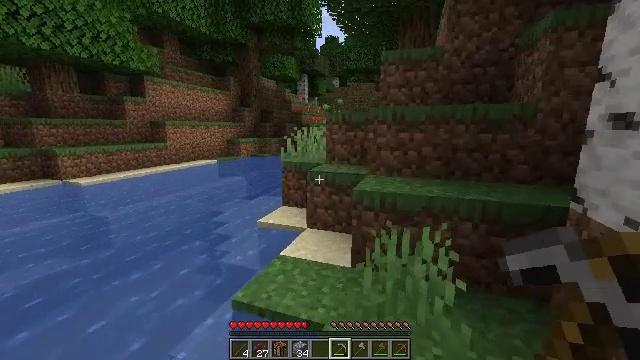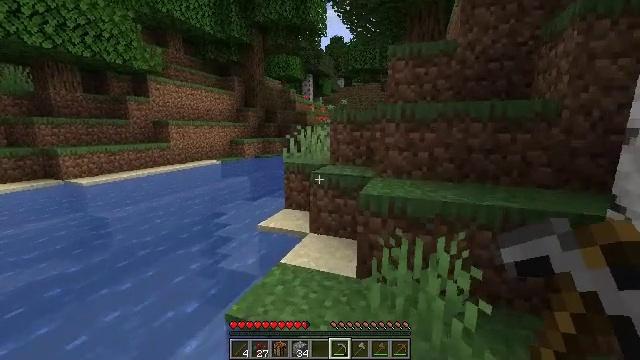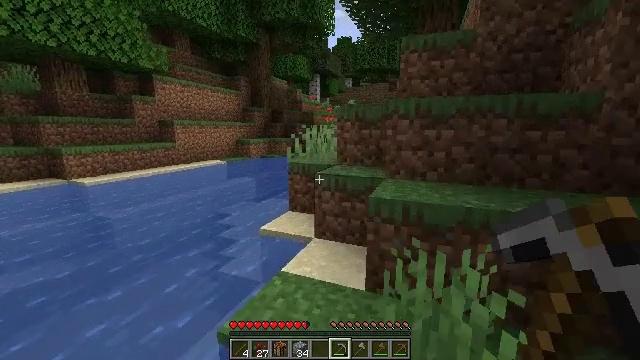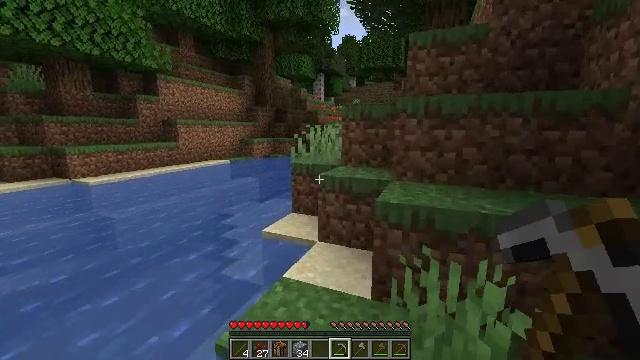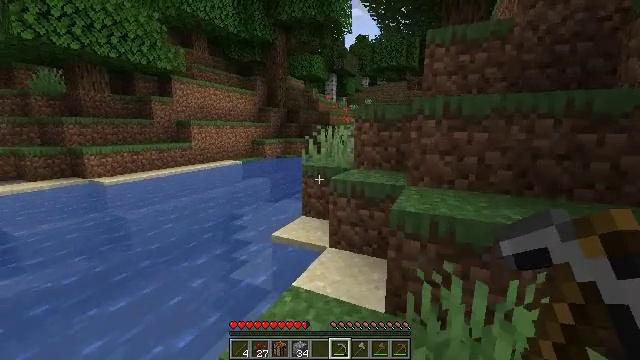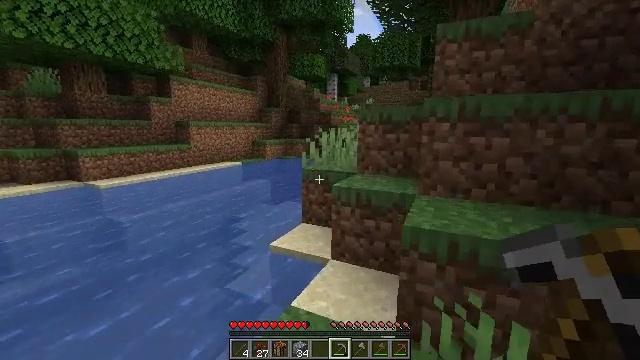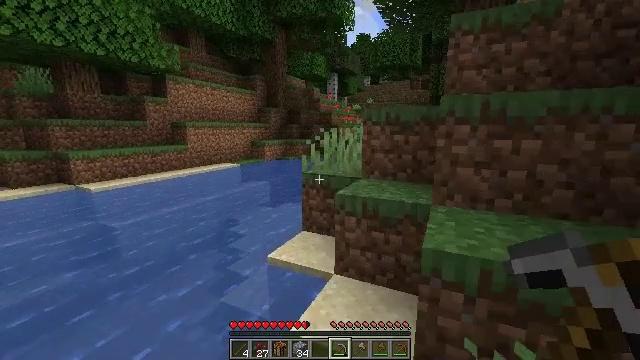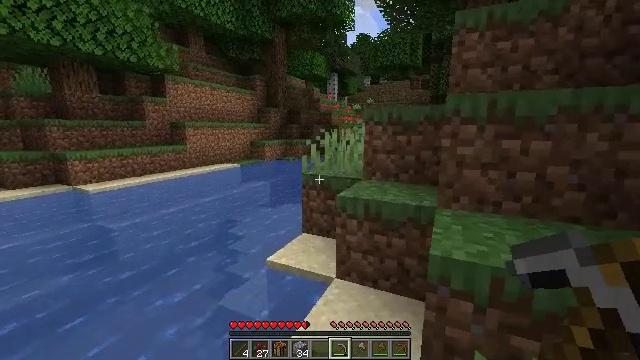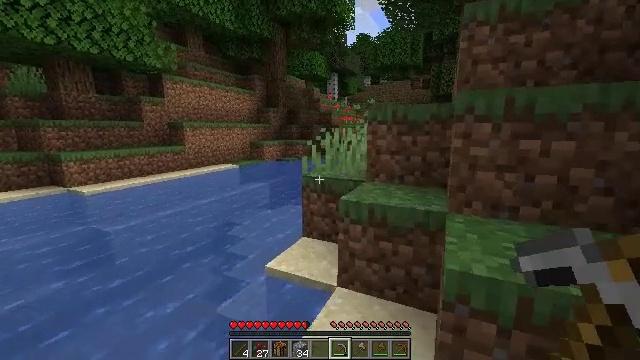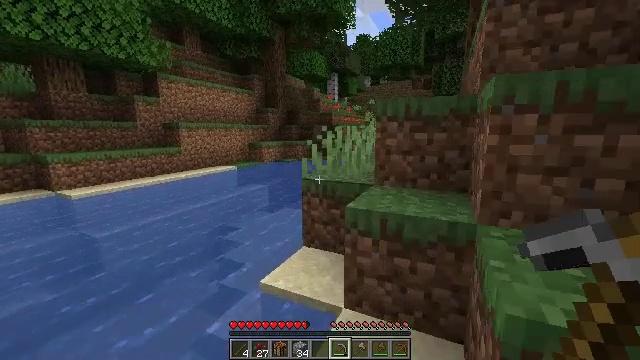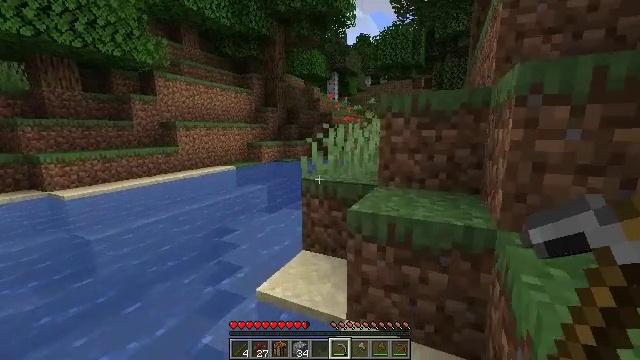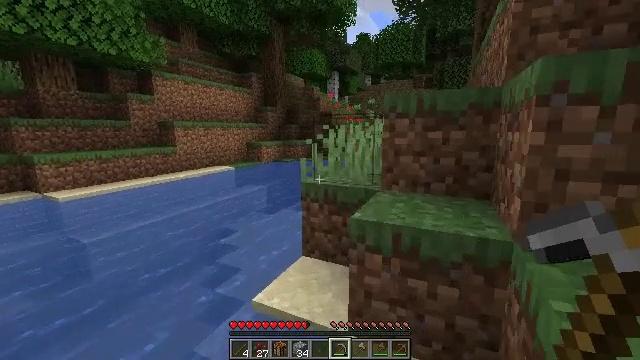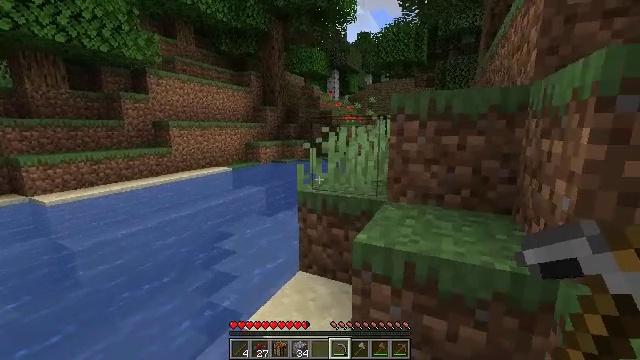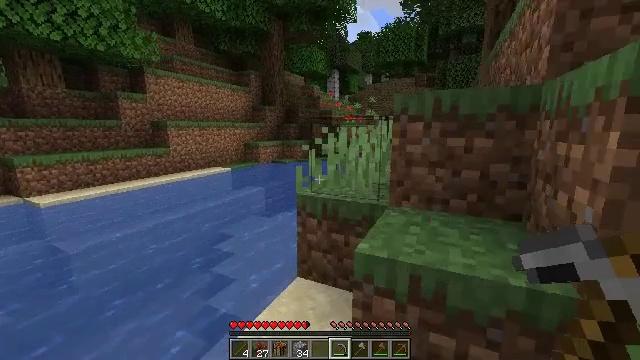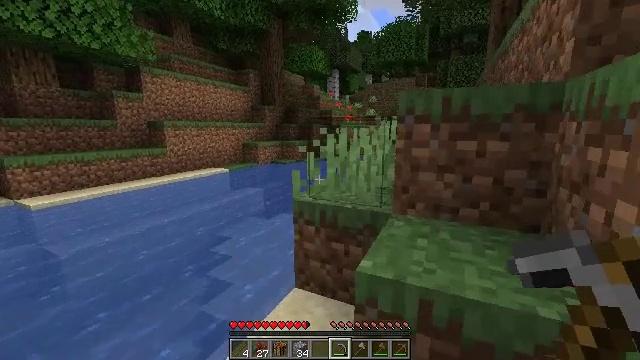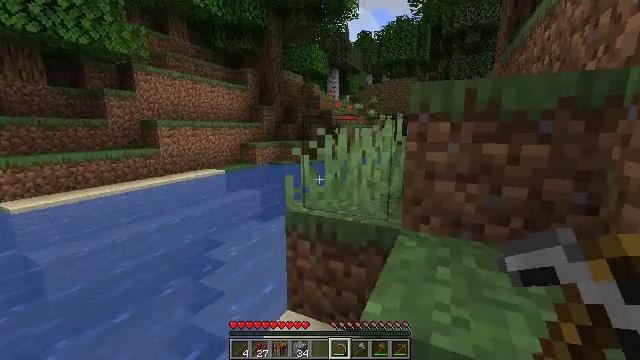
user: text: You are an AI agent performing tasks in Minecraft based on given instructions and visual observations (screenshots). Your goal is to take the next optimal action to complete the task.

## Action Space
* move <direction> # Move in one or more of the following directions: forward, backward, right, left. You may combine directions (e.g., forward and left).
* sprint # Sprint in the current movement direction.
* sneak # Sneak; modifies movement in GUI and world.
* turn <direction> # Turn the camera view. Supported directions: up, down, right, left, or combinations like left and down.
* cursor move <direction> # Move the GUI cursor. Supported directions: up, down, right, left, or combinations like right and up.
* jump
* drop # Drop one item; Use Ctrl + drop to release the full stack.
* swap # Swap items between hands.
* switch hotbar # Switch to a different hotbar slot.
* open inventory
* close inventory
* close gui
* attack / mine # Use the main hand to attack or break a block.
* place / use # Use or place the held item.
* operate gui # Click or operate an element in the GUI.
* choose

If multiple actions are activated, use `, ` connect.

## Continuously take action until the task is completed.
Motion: motion action
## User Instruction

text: Pick up the poppy from the field.
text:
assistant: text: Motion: move forward, turn left
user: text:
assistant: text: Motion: move forward, turn left
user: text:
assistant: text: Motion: move forward
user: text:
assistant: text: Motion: move forward, turn left
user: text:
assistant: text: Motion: move forward
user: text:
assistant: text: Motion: move forward
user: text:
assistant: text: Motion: move forward
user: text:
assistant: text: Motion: move forward
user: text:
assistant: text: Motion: move forward
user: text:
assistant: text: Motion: move forward
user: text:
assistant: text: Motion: move forward
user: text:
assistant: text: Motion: move forward
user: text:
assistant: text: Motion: move forward
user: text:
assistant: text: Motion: move forward
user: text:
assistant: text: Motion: move forward
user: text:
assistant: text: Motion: move forward
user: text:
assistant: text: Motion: move forward
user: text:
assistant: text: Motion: move forward
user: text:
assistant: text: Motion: move forward
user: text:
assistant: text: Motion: move forward
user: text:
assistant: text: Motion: move forward, turn right
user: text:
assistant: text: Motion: move forward, turn right
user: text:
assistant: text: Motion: move forward, turn right
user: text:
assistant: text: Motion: move forward, turn right
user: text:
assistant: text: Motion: move forward
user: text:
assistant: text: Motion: move forward
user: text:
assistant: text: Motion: move forward, jump
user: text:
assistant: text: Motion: move forward, jump
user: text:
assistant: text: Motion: move forward, jump
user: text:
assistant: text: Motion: move forward, jump